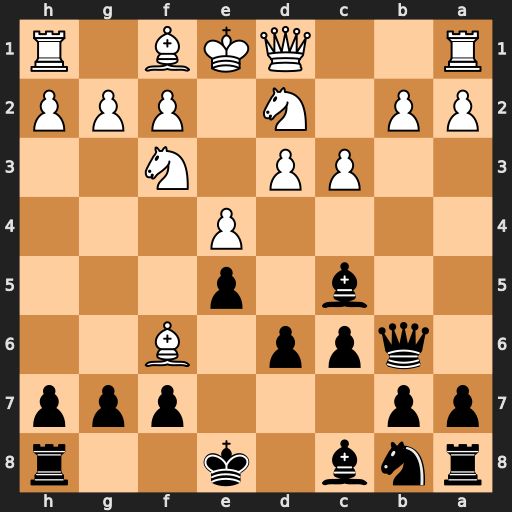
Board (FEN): rnb1k2r/pp3ppp/1qpp1B2/2b1p3/4P3/2PP1N2/PP1N1PPP/R2QKB1R
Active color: b
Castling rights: KQkq
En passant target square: -
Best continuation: Bxf2+ Ke2 Qe3#